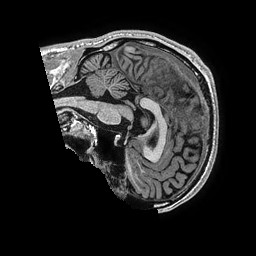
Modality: T1w
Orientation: sagittal
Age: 36
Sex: male
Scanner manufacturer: ge
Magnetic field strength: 3 T
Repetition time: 0.006952 s
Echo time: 0.00292 s